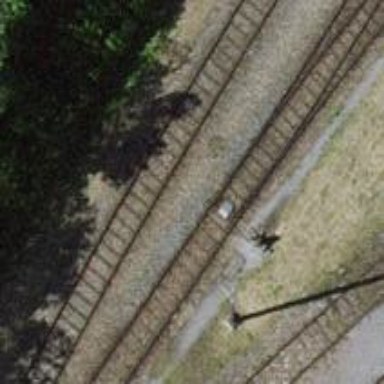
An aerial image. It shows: Railway switch.